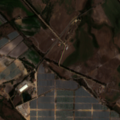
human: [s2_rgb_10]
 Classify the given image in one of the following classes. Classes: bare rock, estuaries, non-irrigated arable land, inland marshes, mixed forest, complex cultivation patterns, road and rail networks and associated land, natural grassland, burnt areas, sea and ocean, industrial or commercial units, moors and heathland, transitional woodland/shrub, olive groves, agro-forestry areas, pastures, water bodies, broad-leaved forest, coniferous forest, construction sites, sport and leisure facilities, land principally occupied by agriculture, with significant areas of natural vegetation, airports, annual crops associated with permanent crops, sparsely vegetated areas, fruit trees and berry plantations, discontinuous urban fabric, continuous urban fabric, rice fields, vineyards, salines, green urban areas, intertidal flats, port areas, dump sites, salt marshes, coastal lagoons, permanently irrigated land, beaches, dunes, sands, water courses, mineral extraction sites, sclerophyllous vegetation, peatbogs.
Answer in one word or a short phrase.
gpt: non-irrigated arable land, permanently irrigated land, pastures